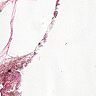
Metastatic tissue present: no